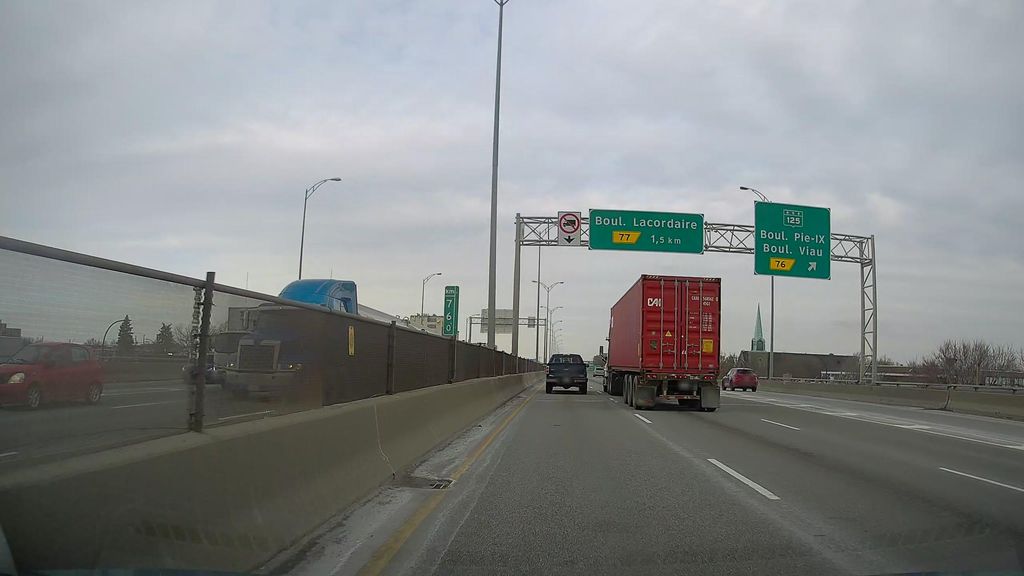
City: montreal